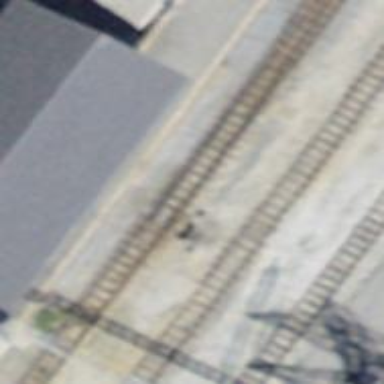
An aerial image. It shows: Railway switch.